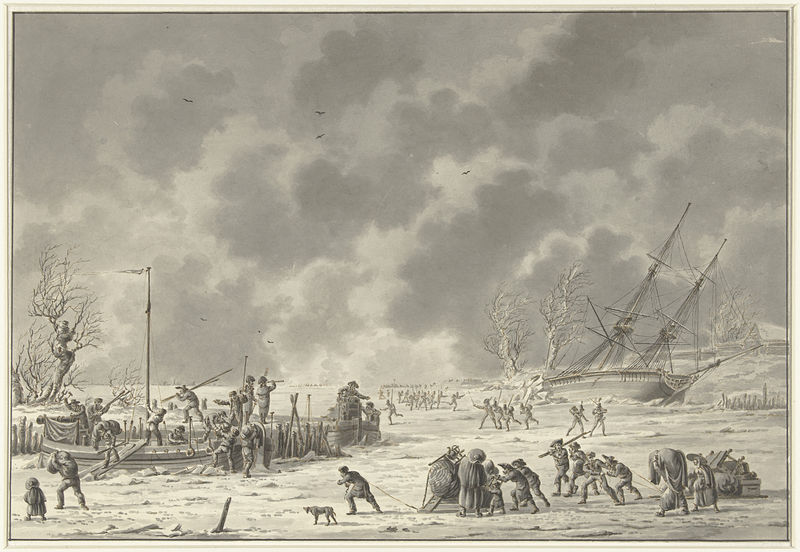
Titel: Vluchten van de Landzaten te Texel, december 1794
Künstler: Dirk Langendijk
Standort: Amsterdam
Institution: Rijksmuseum
Schlagwörter: gris, chien, lac, bateaux, ciel, nuage, nuages, hiver, neige, mer, glace, hommes, tempete, bateau, foule, grise, abres, gri